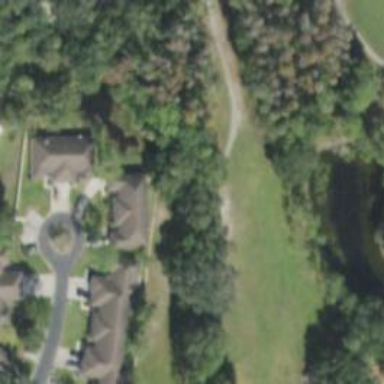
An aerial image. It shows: Path for both road and golf.